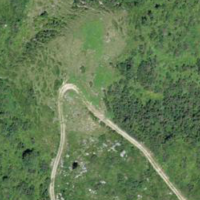
EUNIS habitat code: 26
Species observed at this site:
Arnica montana